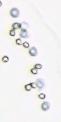
Label: Phaeocystis